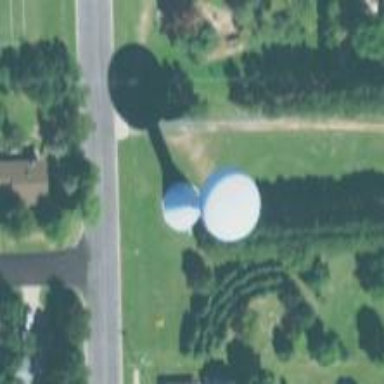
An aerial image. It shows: Water tower that is man-made.